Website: crate-barrel
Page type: newsletter-management
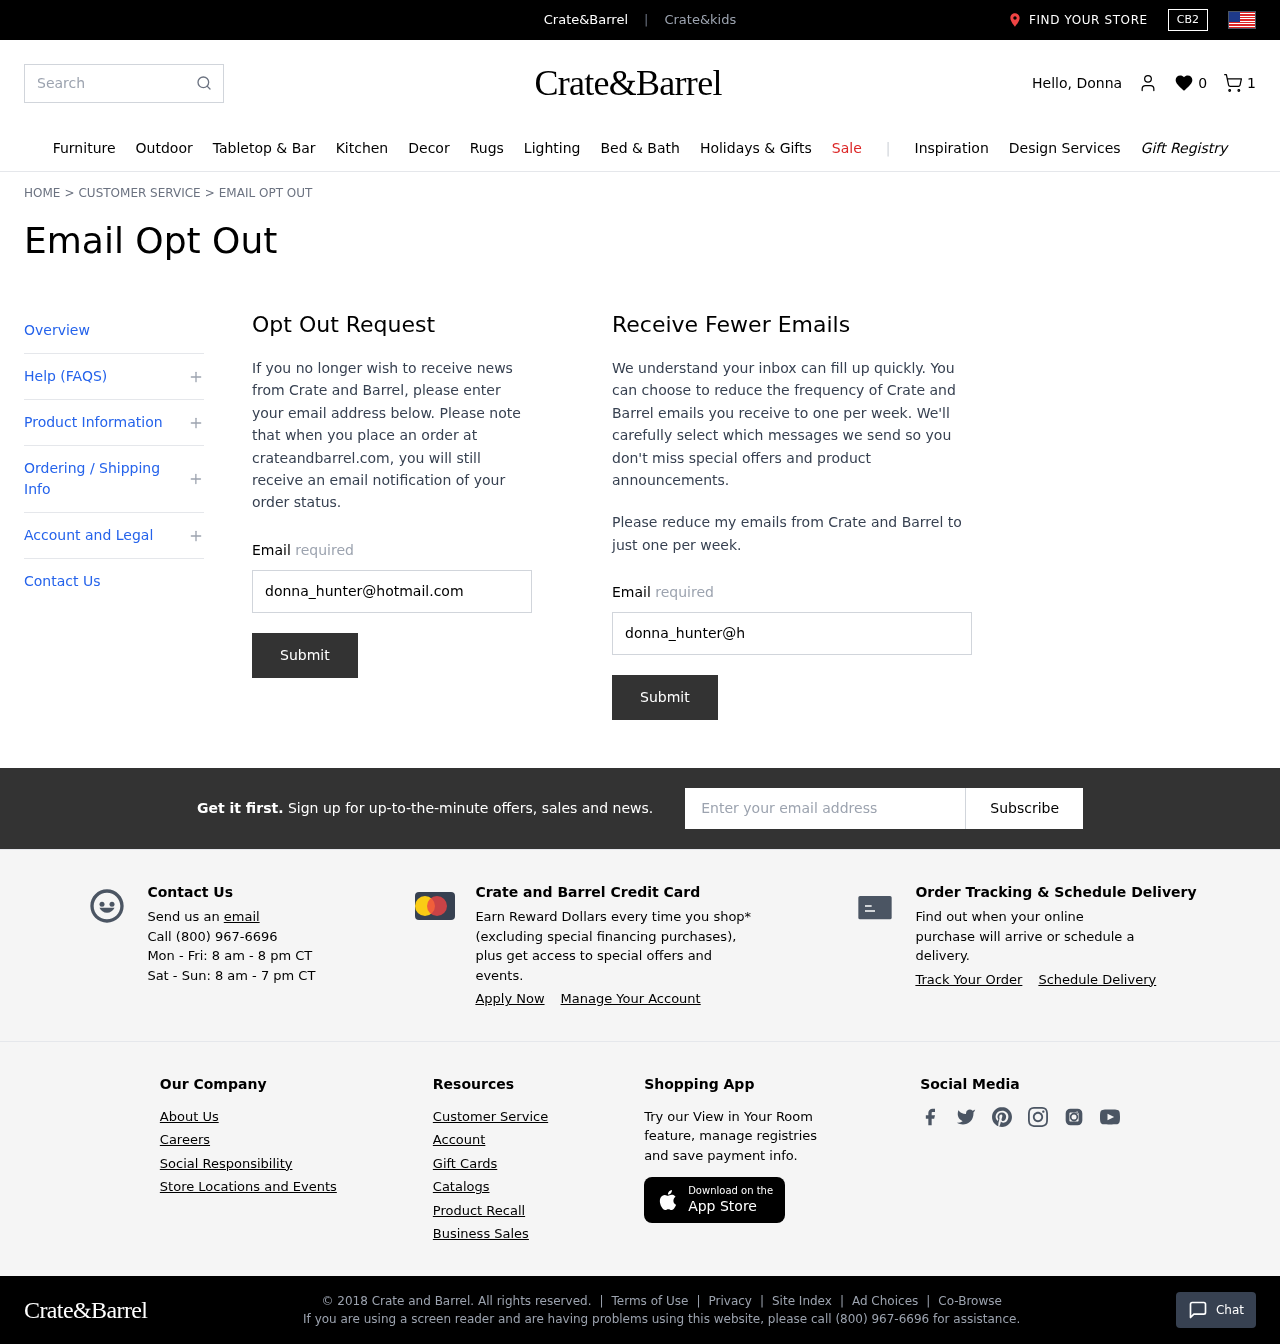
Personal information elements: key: PII_EMAIL
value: donna_hunter@hotmail.com
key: PII_EMAIL2
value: donna_hunter@hotmail.com
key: PII_EMAIL3
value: donna_hunter@hotmail.com
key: PII_FIRSTNAME
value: Donna
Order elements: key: ORDER_NUM_ITEMS
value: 1
Search elements: key: HEADER_SEARCH
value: Search
Other elements: key: WISHLIST_COUNT
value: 0